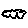
Label: cloud